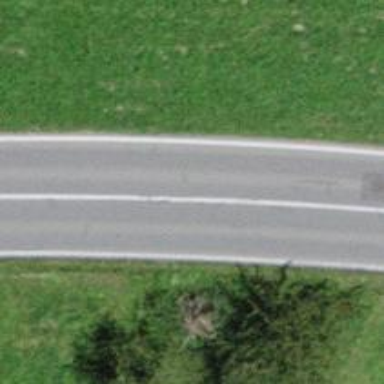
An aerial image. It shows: Secondary road with asphalt surface.